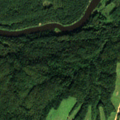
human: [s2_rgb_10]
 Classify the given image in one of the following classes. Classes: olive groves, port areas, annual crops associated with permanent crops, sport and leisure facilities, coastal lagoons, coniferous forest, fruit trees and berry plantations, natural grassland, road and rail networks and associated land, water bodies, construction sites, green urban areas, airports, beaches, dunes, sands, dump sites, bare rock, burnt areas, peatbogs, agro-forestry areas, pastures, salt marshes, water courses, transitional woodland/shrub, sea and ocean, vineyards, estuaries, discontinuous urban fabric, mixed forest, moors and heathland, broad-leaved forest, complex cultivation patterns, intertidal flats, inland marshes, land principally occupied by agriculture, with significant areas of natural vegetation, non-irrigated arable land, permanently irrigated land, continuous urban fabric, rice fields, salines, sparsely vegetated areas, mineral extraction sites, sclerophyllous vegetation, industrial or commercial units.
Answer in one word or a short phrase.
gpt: non-irrigated arable land, broad-leaved forest, coniferous forest, mixed forest, water courses